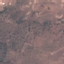
Label: HerbaceousVegetation